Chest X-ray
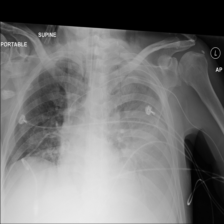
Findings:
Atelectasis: negative
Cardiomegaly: negative
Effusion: positive
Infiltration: negative
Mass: negative
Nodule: negative
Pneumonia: negative
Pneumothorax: negative
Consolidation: negative
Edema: negative
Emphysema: negative
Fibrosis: negative
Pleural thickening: negative
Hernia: negative